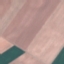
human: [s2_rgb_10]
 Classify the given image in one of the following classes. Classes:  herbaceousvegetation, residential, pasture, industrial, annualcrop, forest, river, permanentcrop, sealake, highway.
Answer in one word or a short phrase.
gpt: AnnualCrop